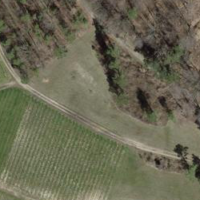
EUNIS habitat code: 52
Species observed at this site:
Autographa gamma
Macroglossum stellatarum
Boloria dia